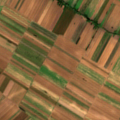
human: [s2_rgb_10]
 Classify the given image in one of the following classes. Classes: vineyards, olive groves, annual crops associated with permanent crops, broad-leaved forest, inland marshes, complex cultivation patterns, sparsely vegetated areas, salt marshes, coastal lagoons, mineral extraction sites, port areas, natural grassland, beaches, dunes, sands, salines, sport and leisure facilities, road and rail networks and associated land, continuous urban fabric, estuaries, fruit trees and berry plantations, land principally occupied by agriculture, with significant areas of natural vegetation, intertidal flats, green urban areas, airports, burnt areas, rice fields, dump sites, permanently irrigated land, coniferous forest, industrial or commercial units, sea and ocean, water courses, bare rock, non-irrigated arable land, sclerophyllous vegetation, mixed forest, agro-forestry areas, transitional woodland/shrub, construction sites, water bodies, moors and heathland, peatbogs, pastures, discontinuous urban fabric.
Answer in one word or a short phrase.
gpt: non-irrigated arable land